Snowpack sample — Snodgrass Mountain, Crested Butte, Colorado (2/4/25, 12:06 PM MST)
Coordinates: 38.923, -106.968
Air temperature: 35 °F
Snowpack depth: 80 cm
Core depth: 20 cm
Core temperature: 33.8 °F
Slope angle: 14°, slope face: 78°
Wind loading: low
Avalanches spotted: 0
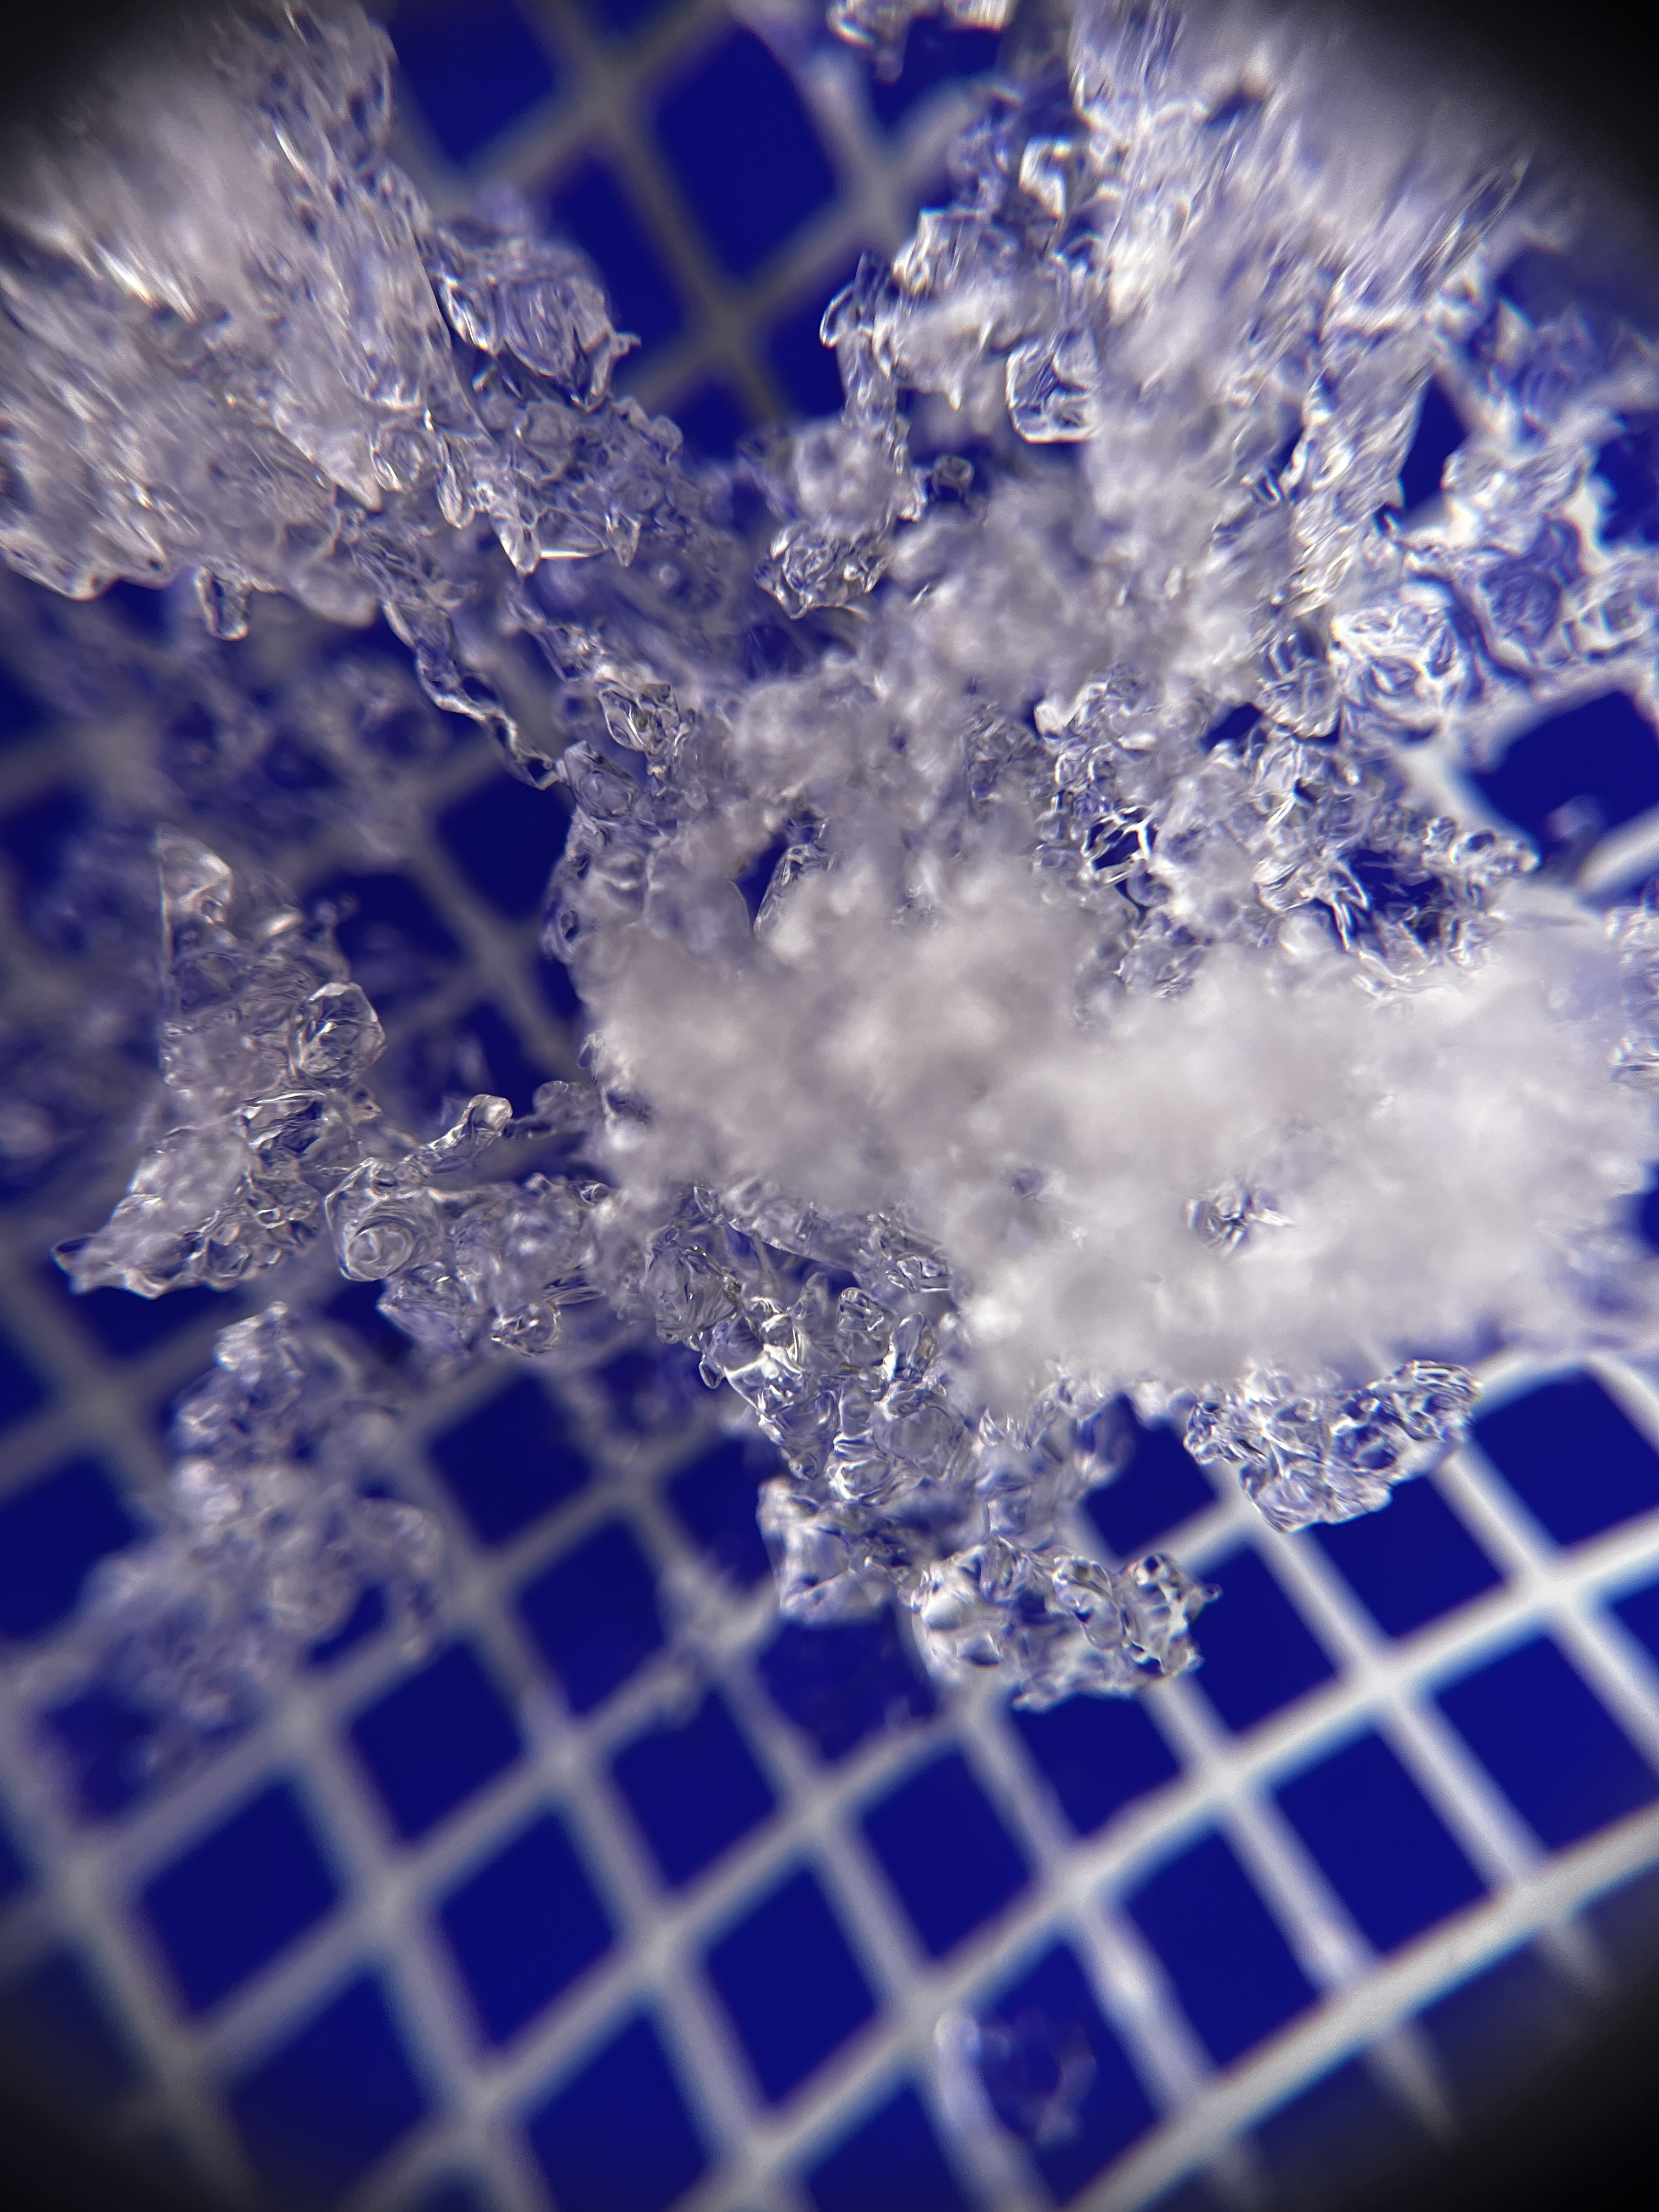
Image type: magnified_profile
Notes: No avalanches nearby, unusually warm weather for the last month reported by residents, Collected 25 yards from treeline